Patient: sex M, age 68
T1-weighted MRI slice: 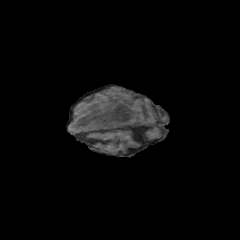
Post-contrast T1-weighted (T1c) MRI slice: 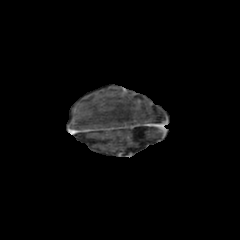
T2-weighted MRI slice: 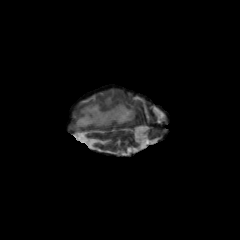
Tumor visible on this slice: yes
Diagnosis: Glioblastoma, IDH-wildtype
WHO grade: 4